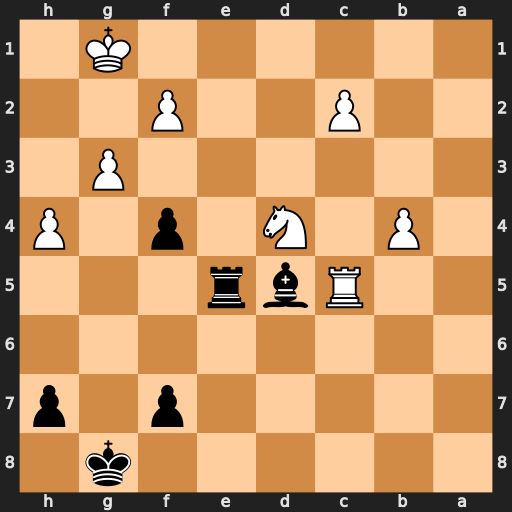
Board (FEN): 6k1/5p1p/8/2Rbr3/1P1N1p1P/6P1/2P2P2/6K1
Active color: b
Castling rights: -
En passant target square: -
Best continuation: Re1+ Kh2 Rh1#